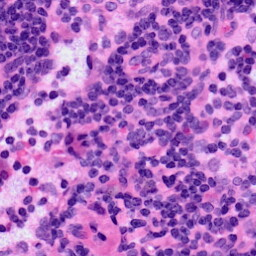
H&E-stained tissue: LymphNode